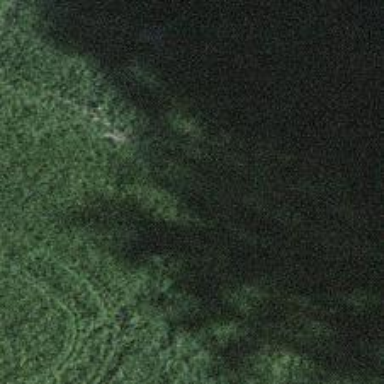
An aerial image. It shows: Path covered with grass.